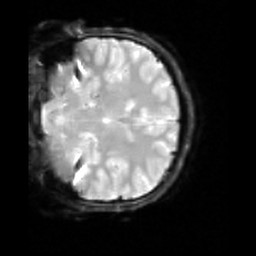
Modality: inplaneT2
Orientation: coronal
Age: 21
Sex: female